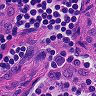
Metastatic tissue present: no